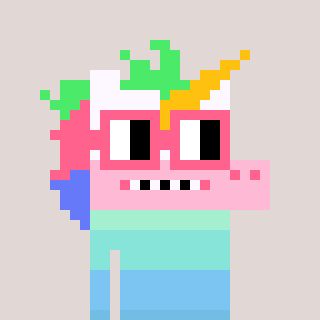
a pixel art character with square pink glasses, a unicorn-shaped head and a gunk-colored body on a warm background